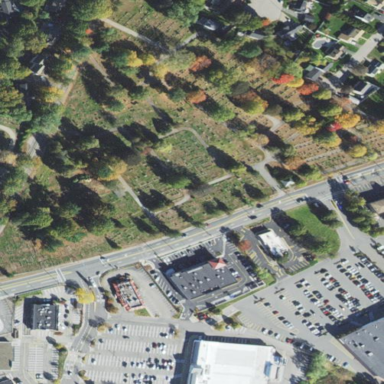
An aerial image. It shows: Historic cemetery area classified under land use. It is grave yard and also holds historic significance.